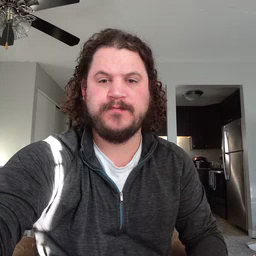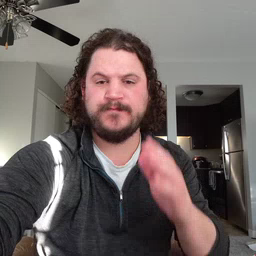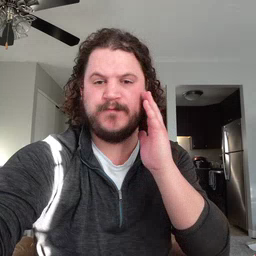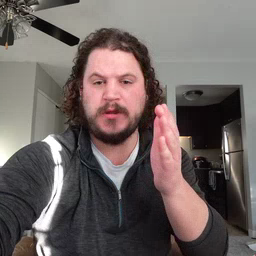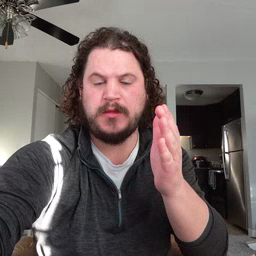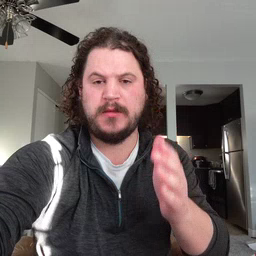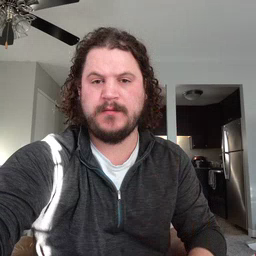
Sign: will